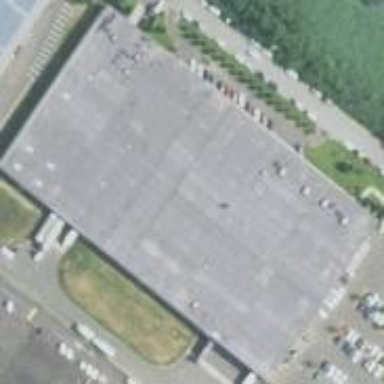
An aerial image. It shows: Warehouse building.